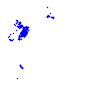
Particle: electron